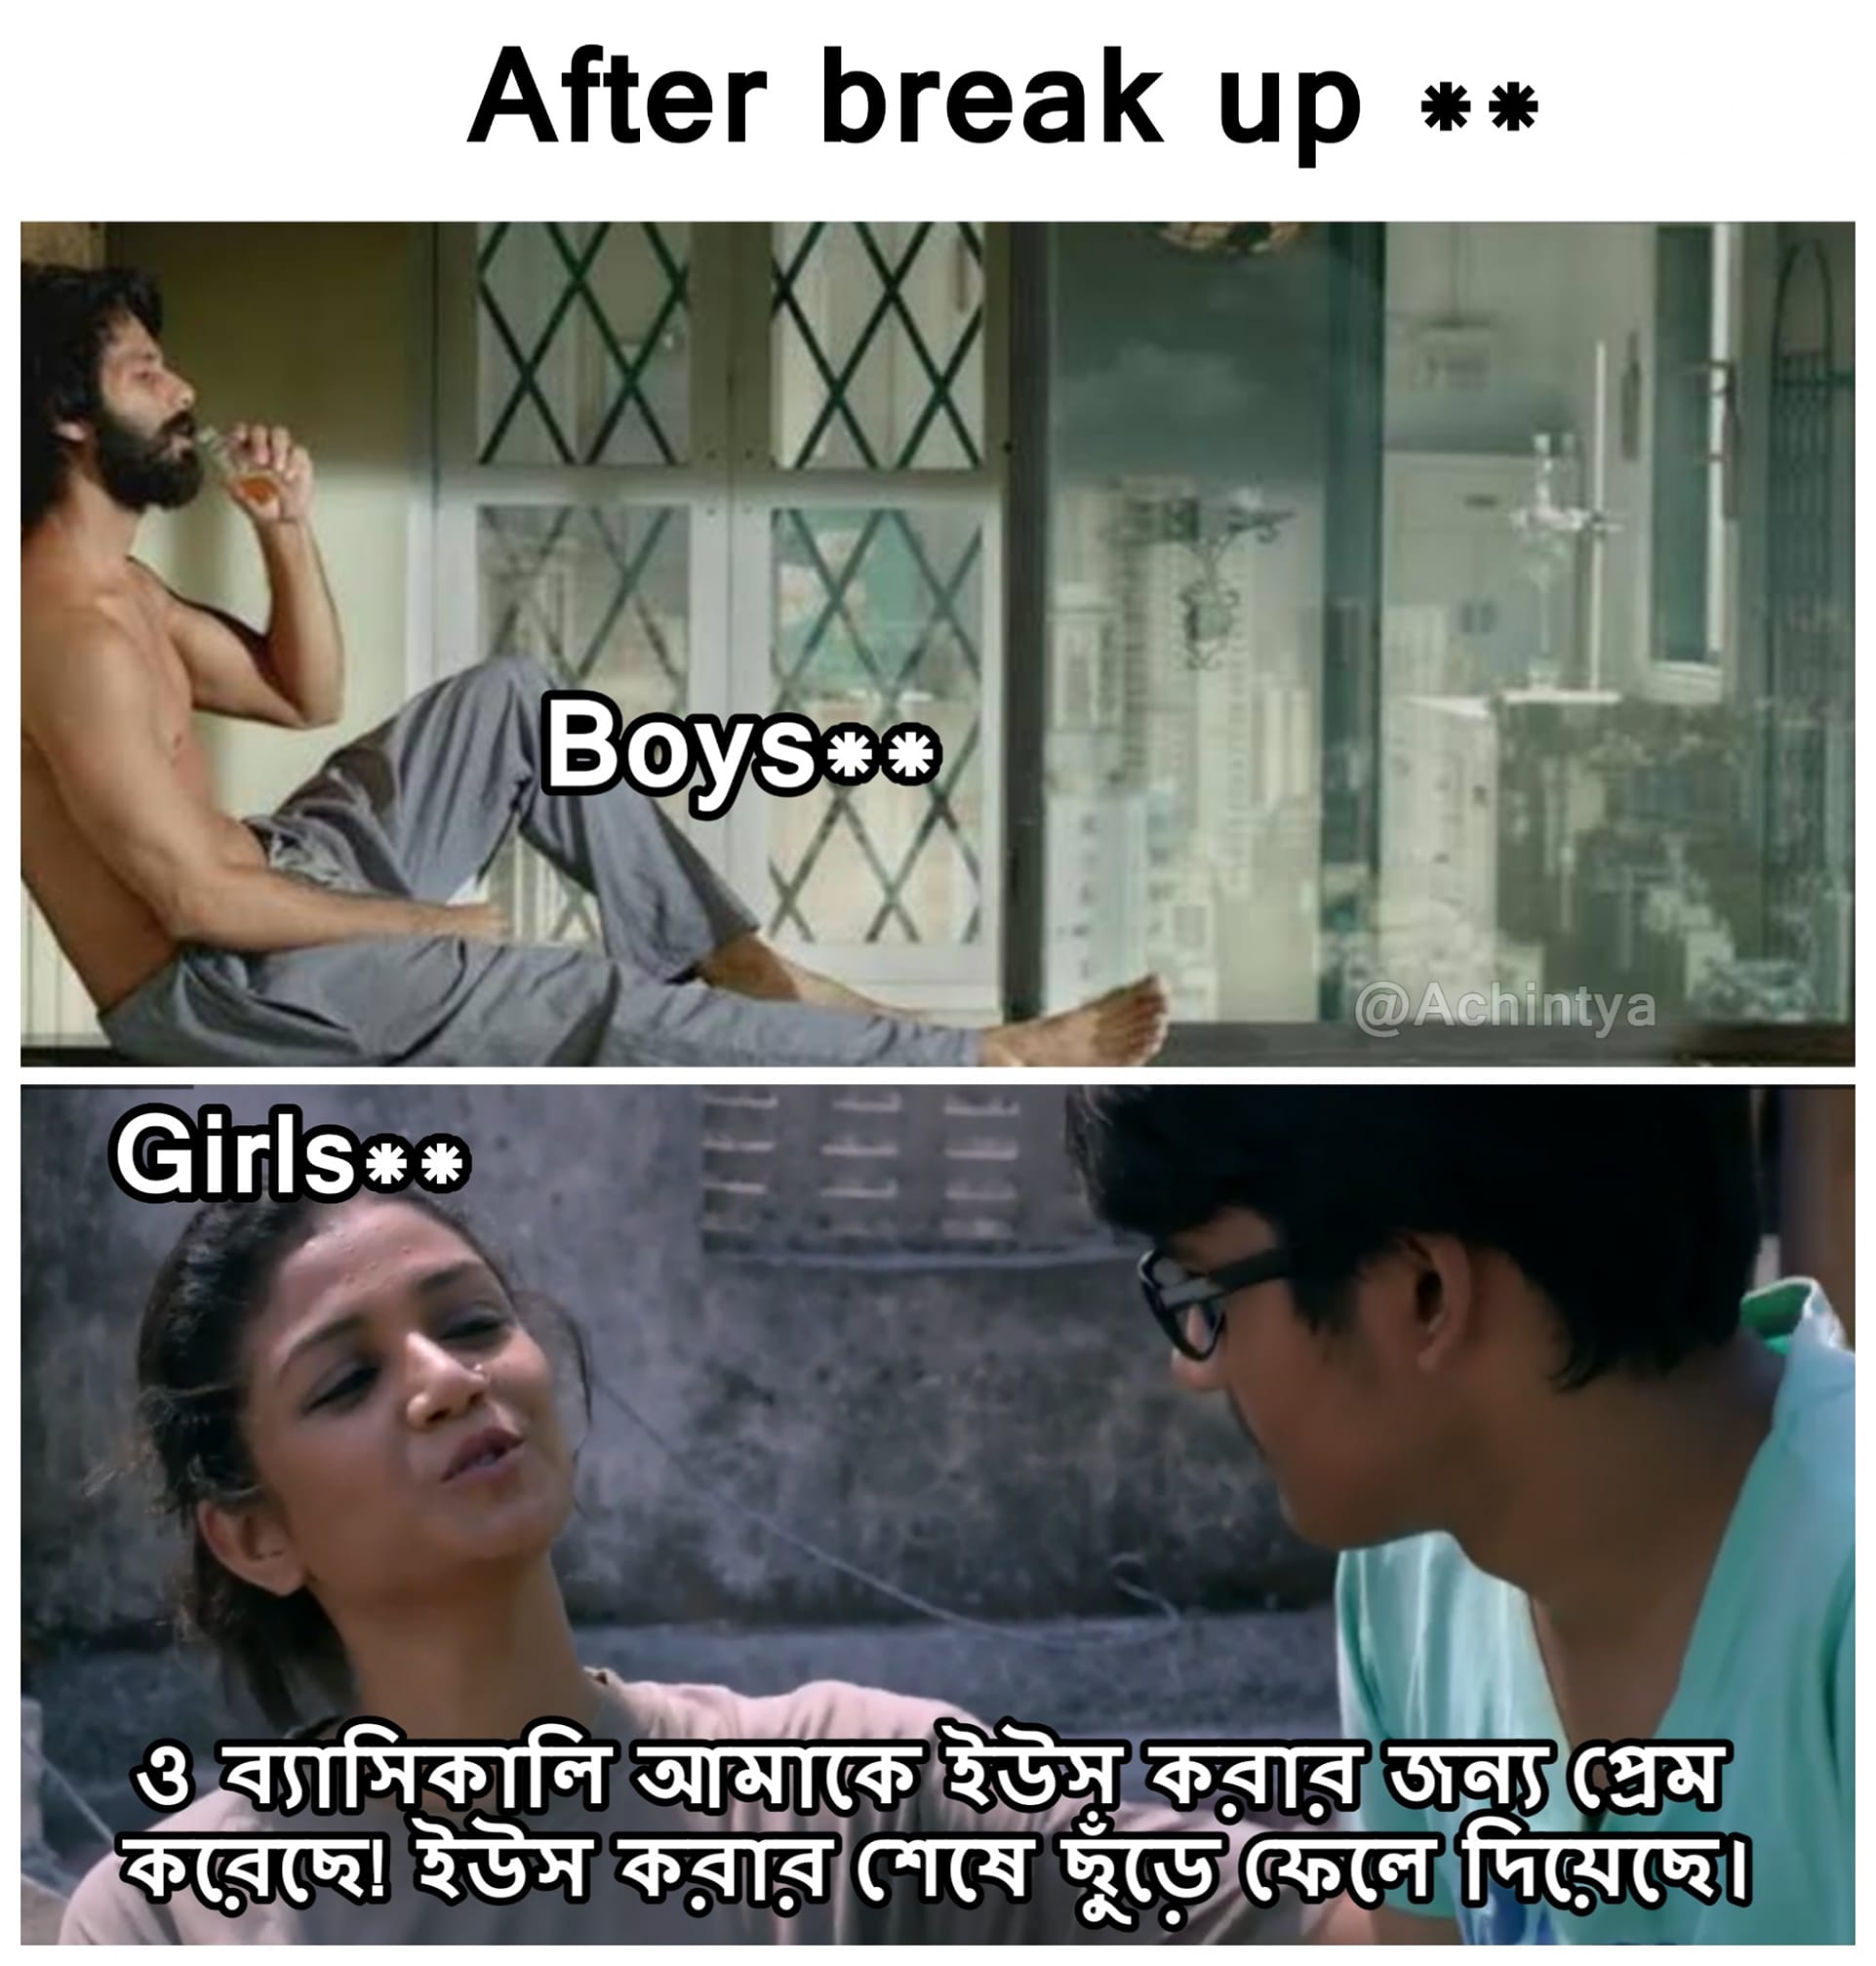
Caption: After break up **    Boys**    Girls**   ও ব্যাসিকালি আমাকে ইউস করার জন্য প্রেম করেছে !   ইউস করার শেষে ছুড়ে ফেলে দিয়েছে ।
Label: hate